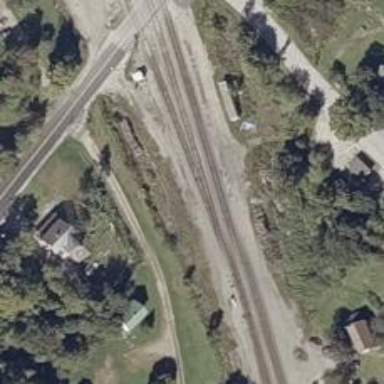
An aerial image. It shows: Junction on the railway.